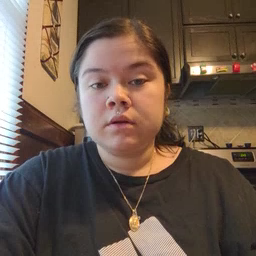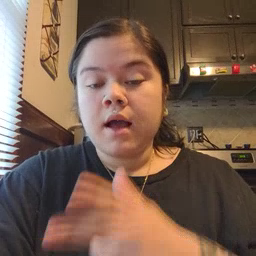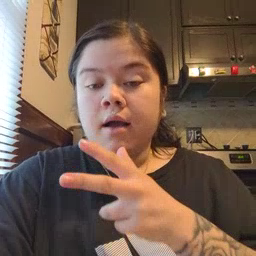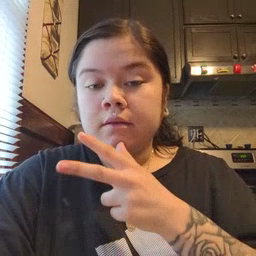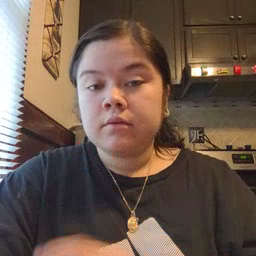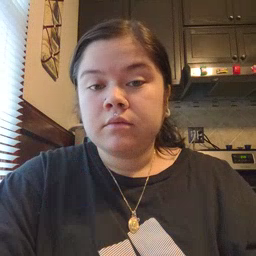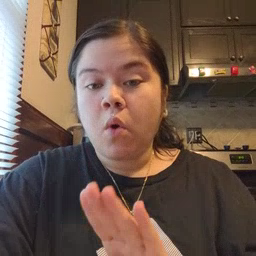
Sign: hen